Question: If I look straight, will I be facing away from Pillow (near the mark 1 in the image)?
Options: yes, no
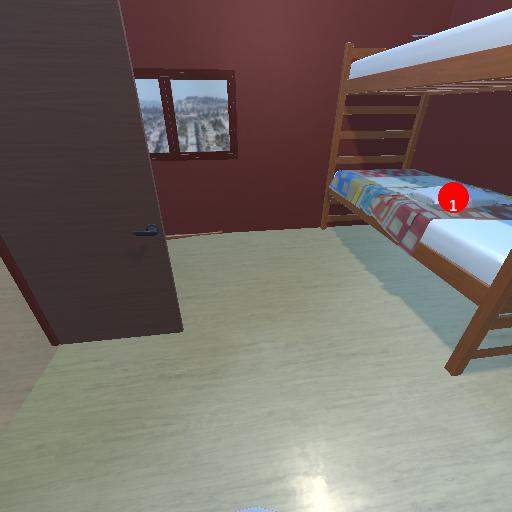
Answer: yes